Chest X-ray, PA view. Patient: 19 years old, sex M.
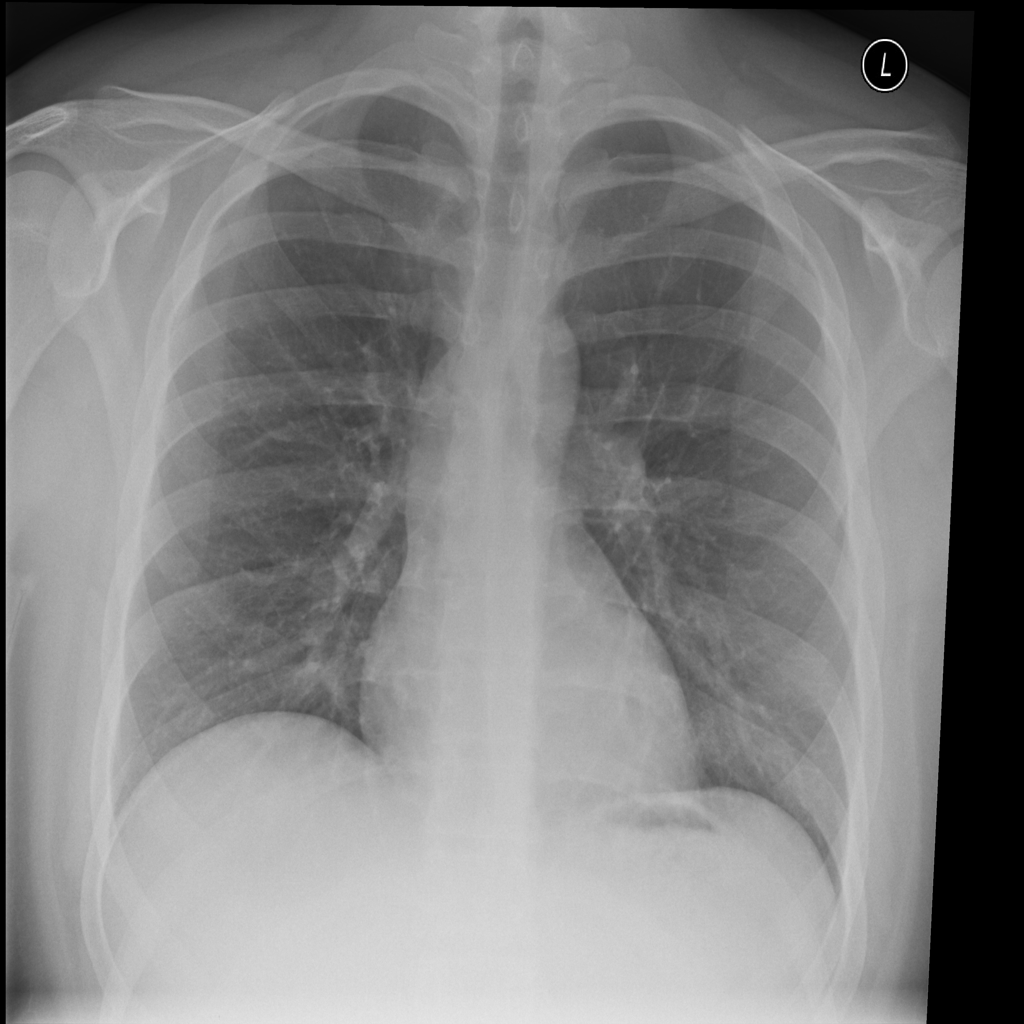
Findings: No Finding